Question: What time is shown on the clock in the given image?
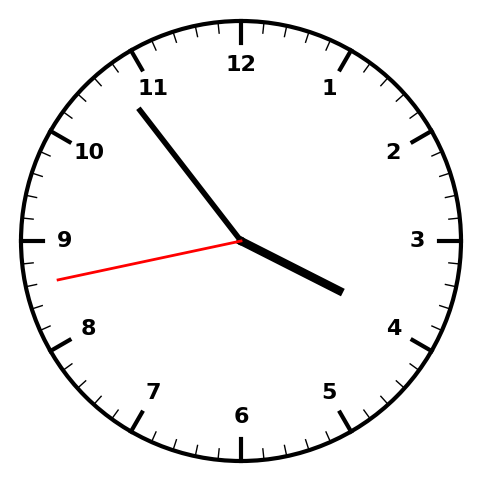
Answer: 03:53:43